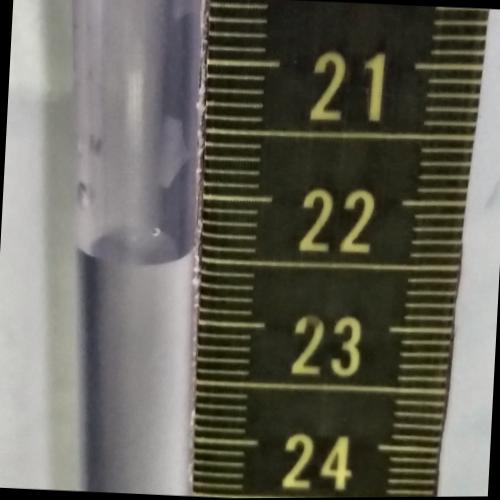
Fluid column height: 22.5 cm